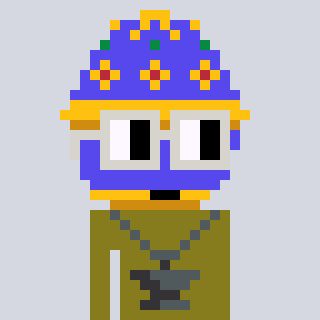
a pixel art character with square light gray glasses, a faberge-shaped head and a gunk-colored body on a cool background